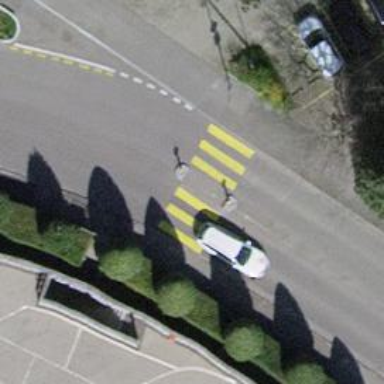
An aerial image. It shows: Marked zebra crossing on the road.